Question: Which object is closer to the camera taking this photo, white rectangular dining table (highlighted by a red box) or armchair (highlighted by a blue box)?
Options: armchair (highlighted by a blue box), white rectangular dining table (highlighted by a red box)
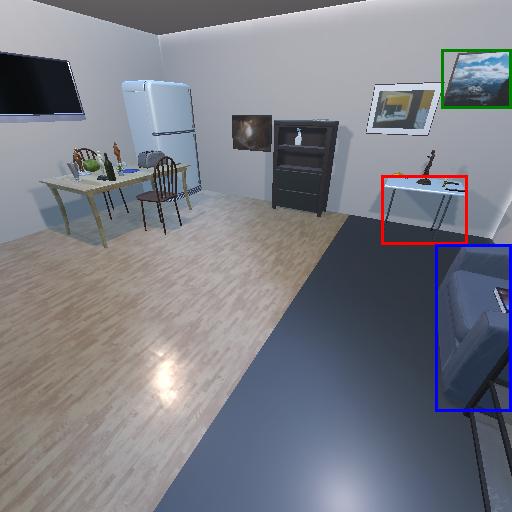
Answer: armchair (highlighted by a blue box)